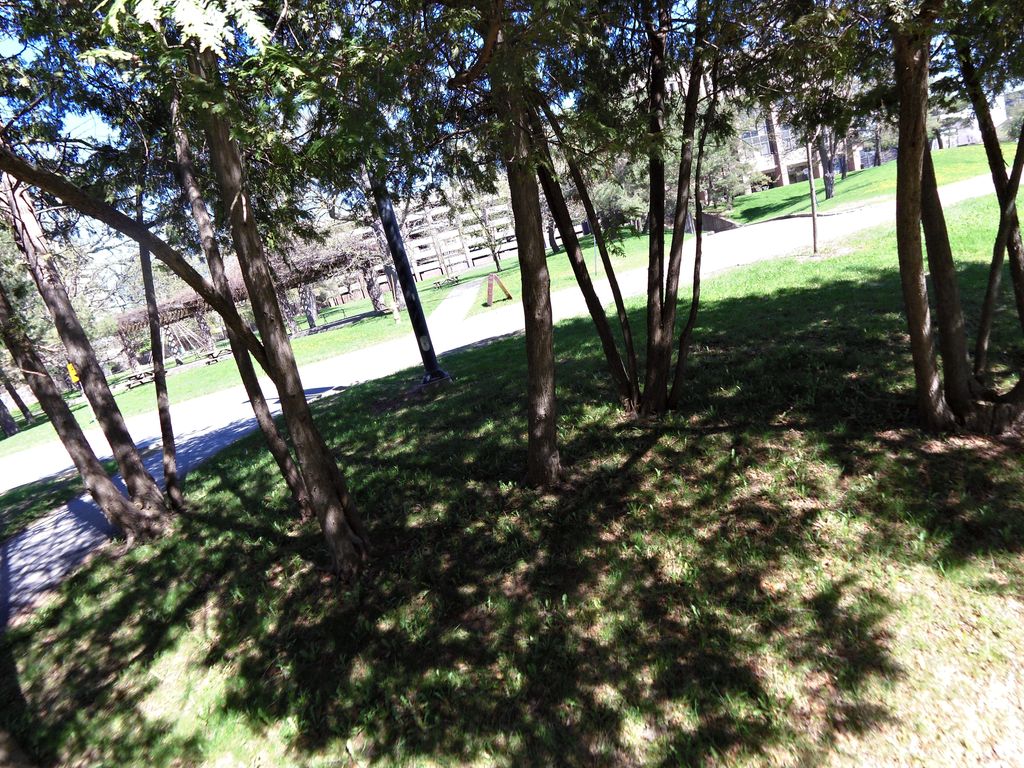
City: ottawa-gatineau